Question: I'm using sitecore 6.5 content editor and it the back and forward buttons are disabled in 6.5. I've decompiled the code and it looks like it could be related to history points?
I recently upgraded from 6.2, perhaps I am missing something in the web.config or sitecore.config, but a simple comparison using beyond compare doesn't really lead me anywhere.
Any suggestions would be awesome.

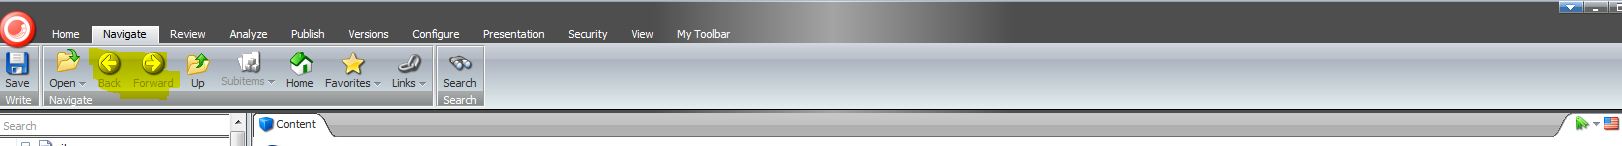
Answer: FYI this was a confirmed bug that was resolved in version 7, not sure if there is a patch for previous versions though.